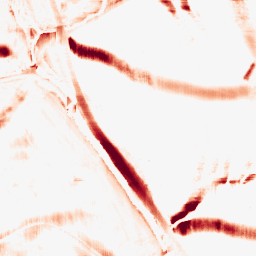
Category: morphological
Decomposition family: rolling_ball
Decomposition parameters: radius: 10
Upsampling method: quintic
Upsampling parameters: scale: 2
Upsampling scale: 2